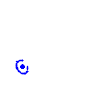
Particle: electron